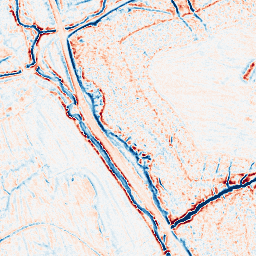
Category: edge_preserving
Decomposition family: bilateral
Decomposition parameters: d: 9
sigma_color: 75
sigma_space: 150
Upsampling method: bicubic
Upsampling parameters: scale: 4
Upsampling scale: 4